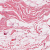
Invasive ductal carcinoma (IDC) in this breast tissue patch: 0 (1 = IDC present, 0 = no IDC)